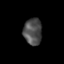
Tissue: lung
Cell type: T cells
Senescence score: 0.2347
Nuclear area (px): 473
Mean DAPI intensity: 78.302